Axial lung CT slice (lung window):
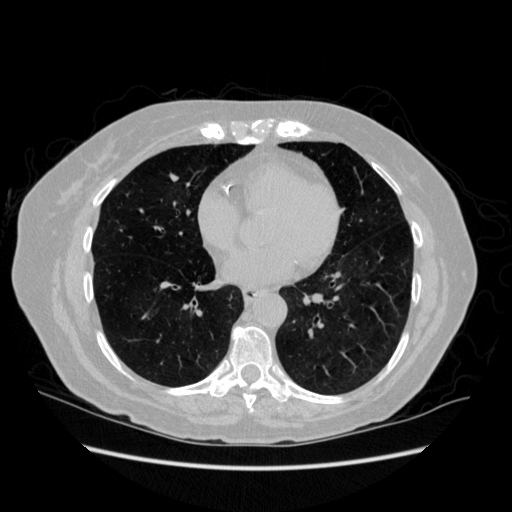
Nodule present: yes
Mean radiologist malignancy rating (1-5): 2.667